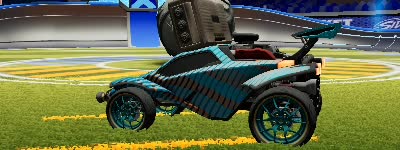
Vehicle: octane